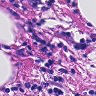
Metastatic tissue present: no